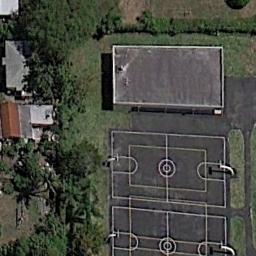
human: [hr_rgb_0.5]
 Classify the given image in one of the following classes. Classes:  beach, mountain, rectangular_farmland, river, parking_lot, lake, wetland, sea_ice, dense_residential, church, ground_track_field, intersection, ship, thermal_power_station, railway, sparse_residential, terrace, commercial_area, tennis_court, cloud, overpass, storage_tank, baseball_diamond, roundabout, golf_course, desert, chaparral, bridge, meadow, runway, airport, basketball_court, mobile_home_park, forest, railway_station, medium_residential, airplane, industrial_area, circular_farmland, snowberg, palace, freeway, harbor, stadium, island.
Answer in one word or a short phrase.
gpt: basketball_court